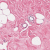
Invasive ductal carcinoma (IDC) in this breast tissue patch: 0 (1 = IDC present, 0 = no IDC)